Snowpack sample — Buffalo Mountain, Silverthorne, Colorado, USA (1/25/25, 10:11 AM MST)
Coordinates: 39.6222, -106.1139
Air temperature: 22 °F
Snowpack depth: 110 cm
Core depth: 30 cm
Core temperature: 42.8 °F
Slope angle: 12°, slope face: 102°
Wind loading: high
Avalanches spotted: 0
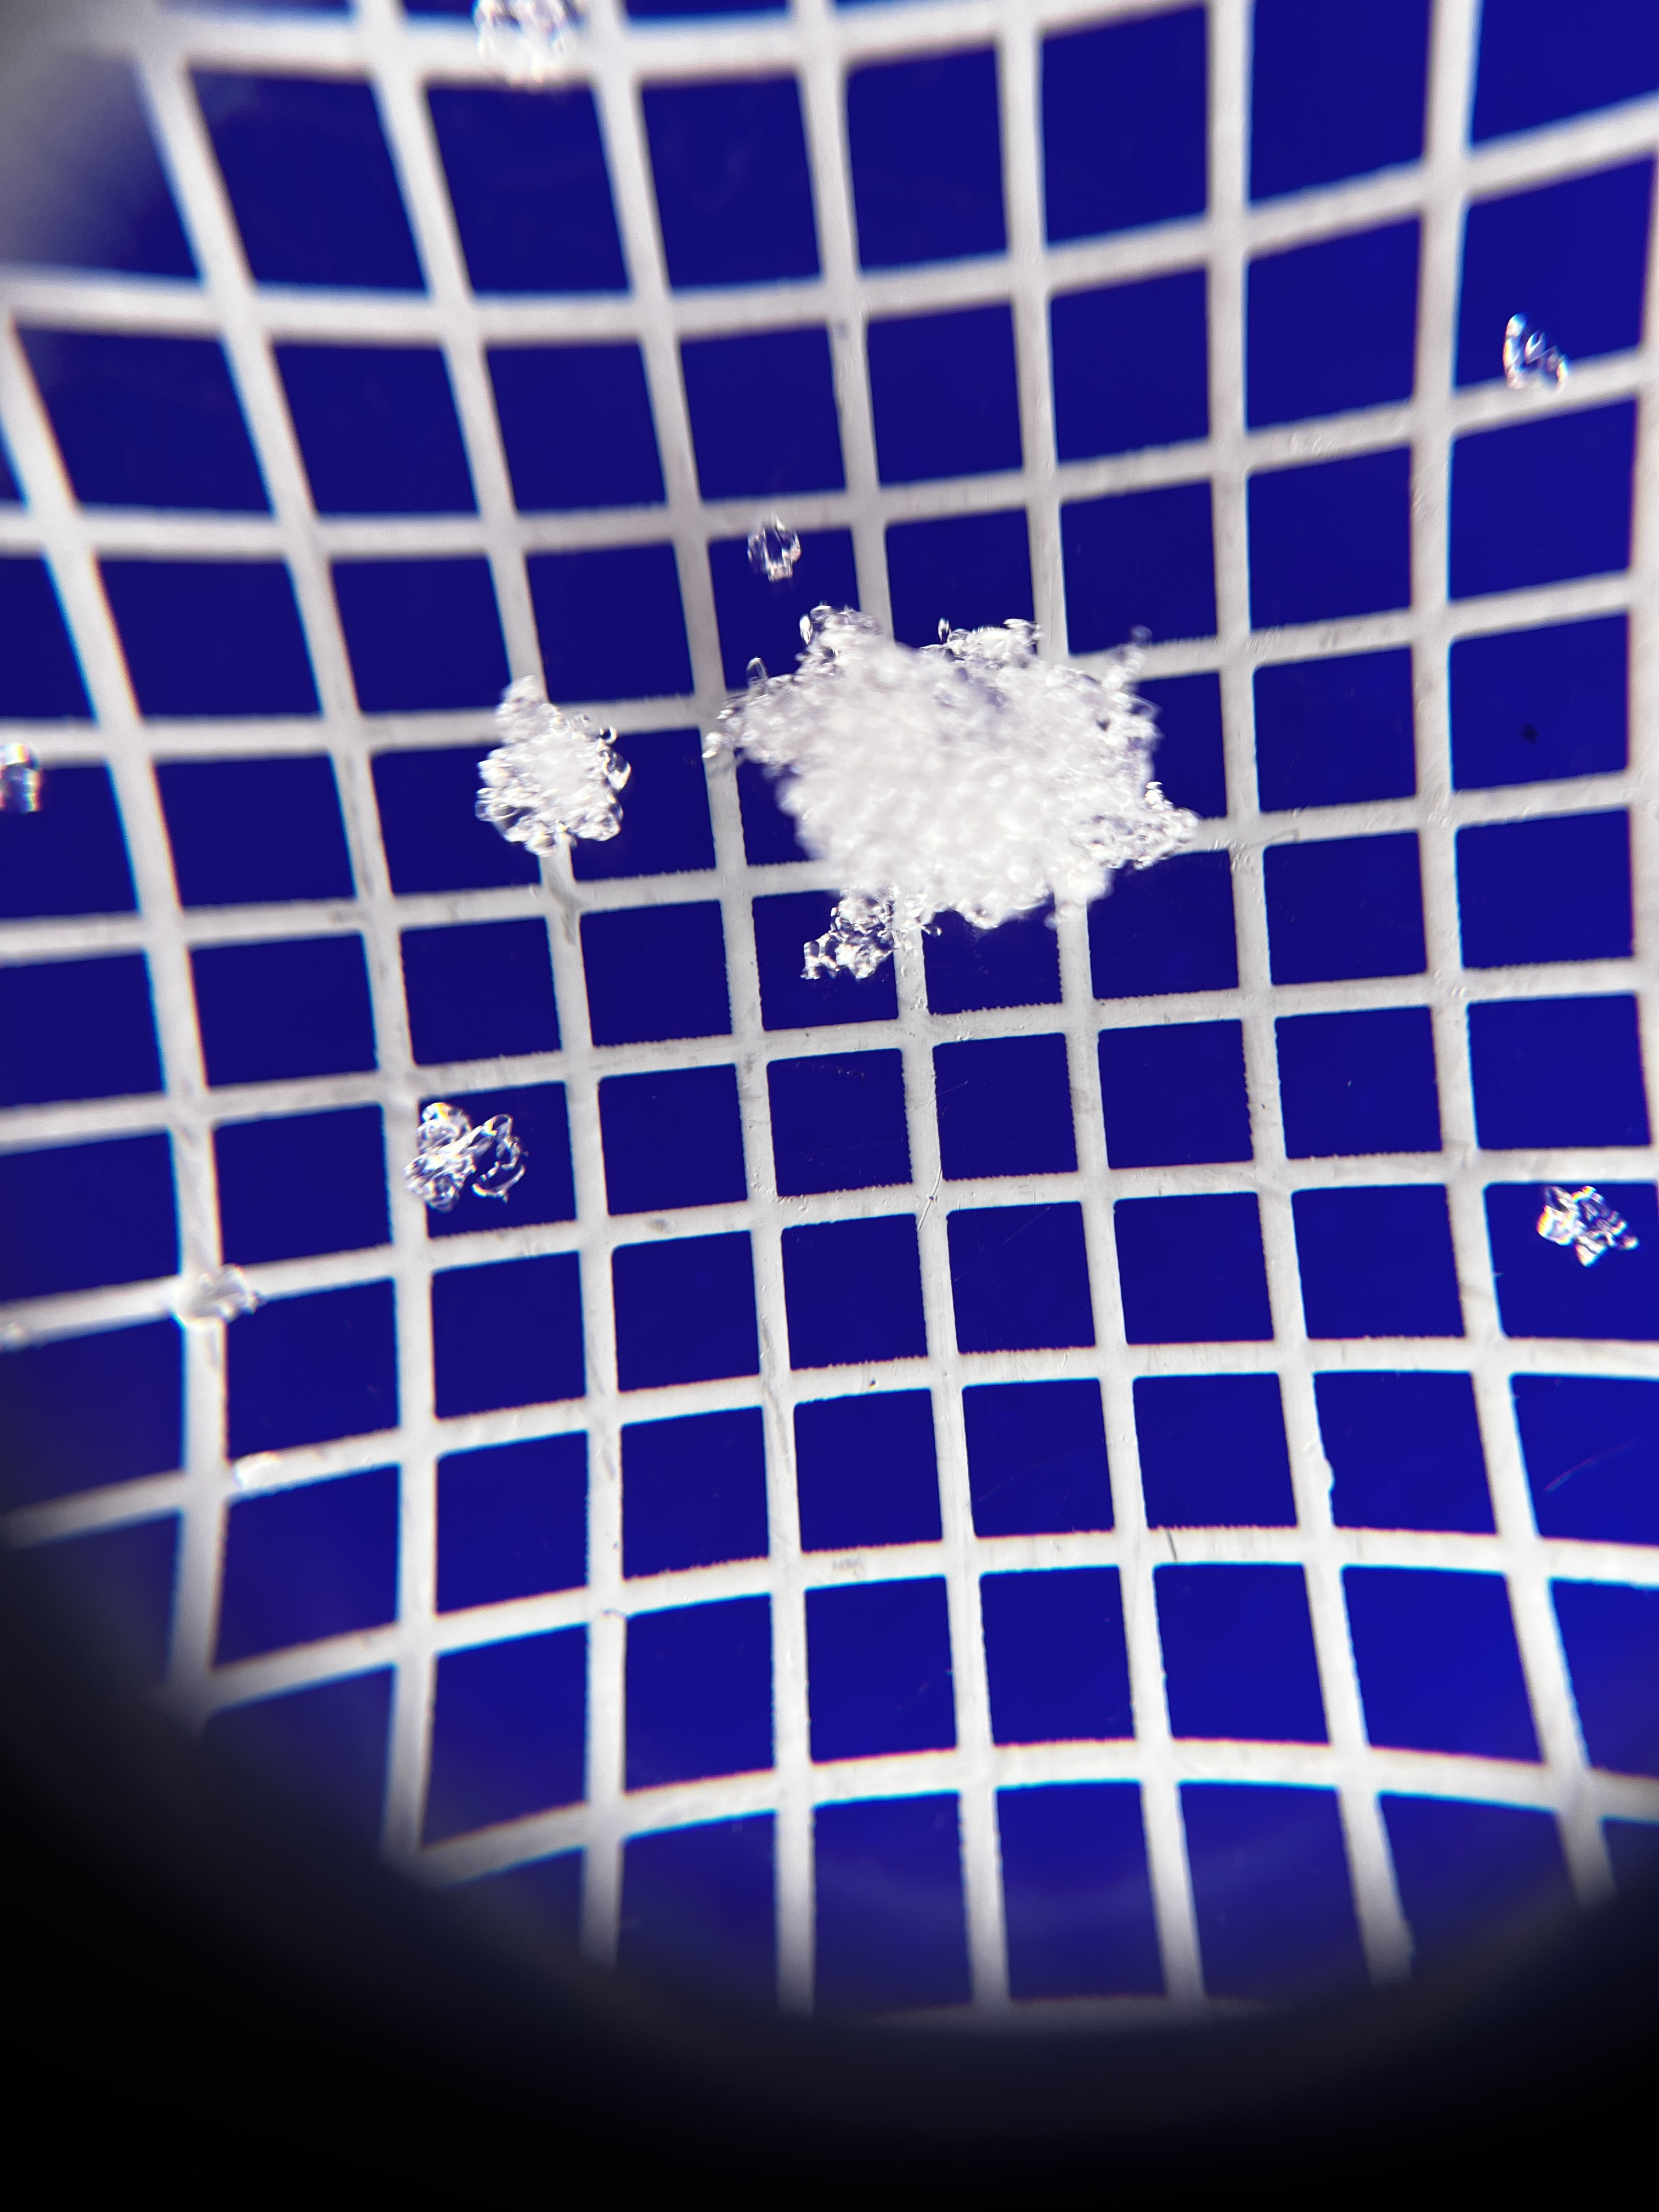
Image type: magnified_profile
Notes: No avalanches nearby, collected on the outskirts of a fire break 15 meters from the treeline, on way to Buffalo and Red Mountain